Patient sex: F
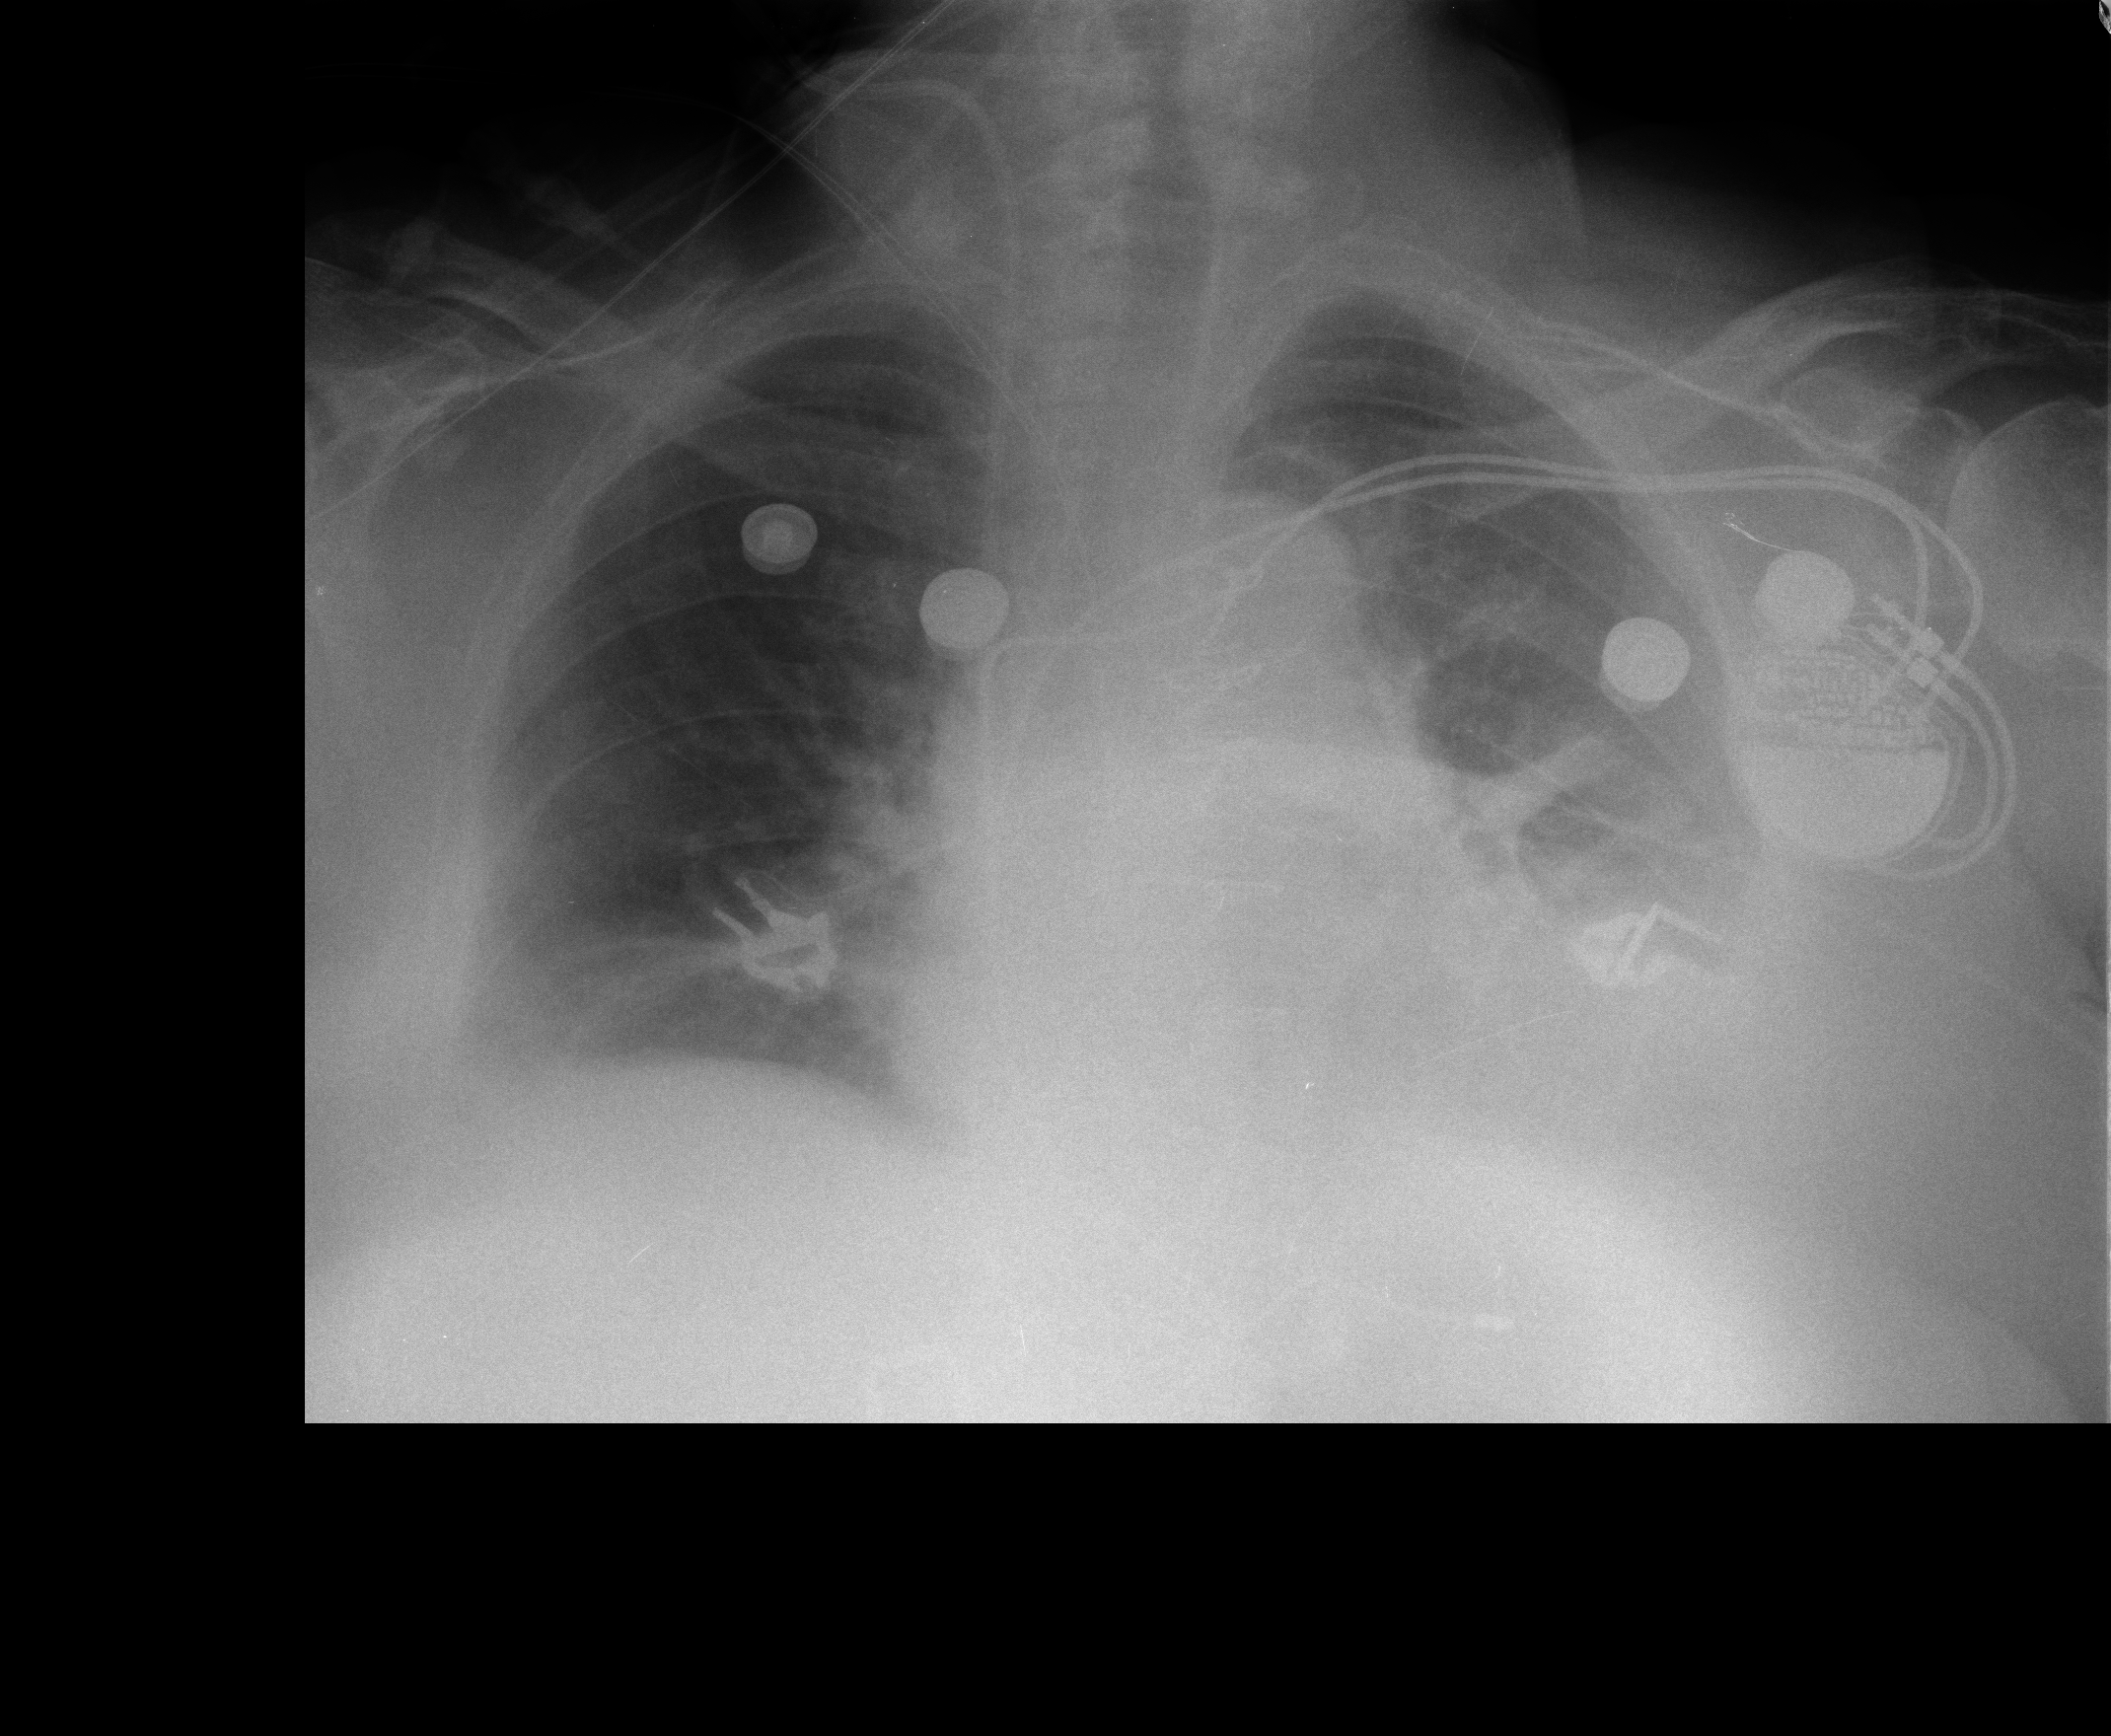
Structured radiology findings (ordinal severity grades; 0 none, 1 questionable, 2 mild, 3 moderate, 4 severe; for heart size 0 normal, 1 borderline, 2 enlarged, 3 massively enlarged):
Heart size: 2
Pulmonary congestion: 2
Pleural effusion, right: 2
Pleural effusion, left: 2
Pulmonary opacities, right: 0
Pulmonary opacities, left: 0
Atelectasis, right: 0
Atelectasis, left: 2